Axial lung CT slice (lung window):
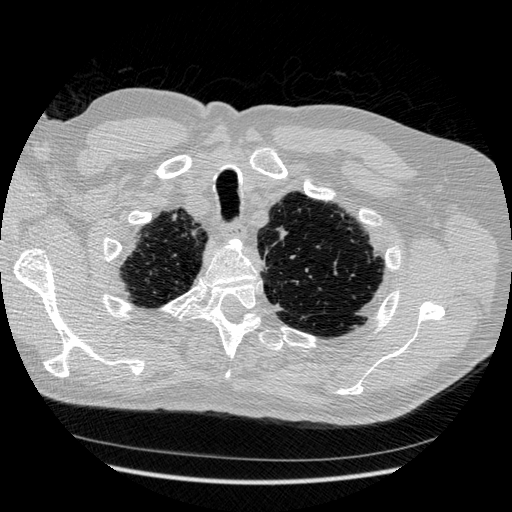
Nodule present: yes
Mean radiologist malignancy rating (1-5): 2